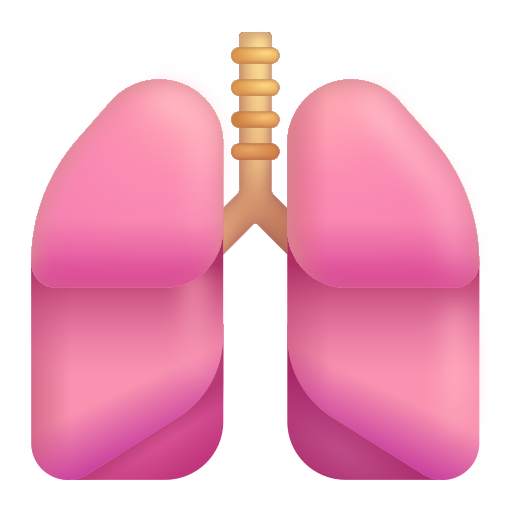
lungs color